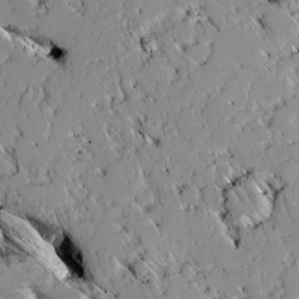
Label: non_frost